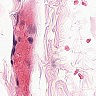
Metastatic tissue present: no